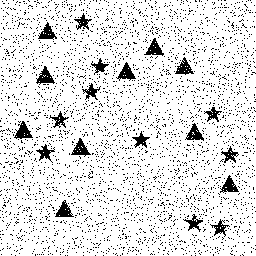
Squares: 0
Triangles: 10
Stars: 10
Total shapes: 20